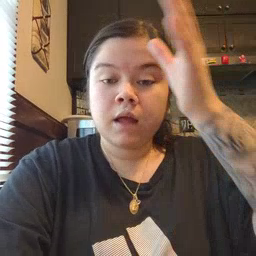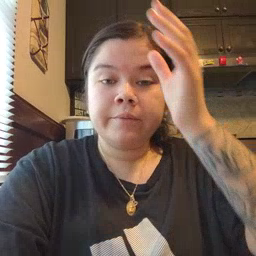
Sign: dad